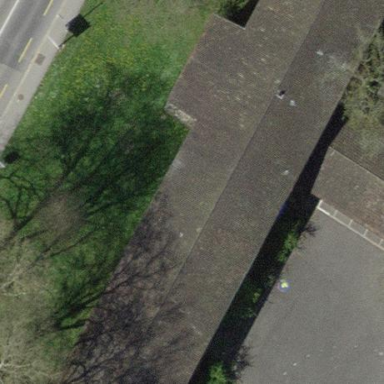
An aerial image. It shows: School building with gabled roof made of roof tiles.